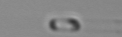
Label: Skeletonema